Field crop: tomato
Growth stage: 2
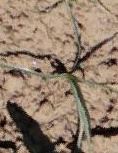
Species: cyperus